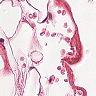
Metastatic tissue present: no